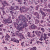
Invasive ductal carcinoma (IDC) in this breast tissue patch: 1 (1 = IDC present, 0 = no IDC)